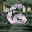
Label: 6